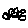
Label: cloud